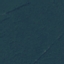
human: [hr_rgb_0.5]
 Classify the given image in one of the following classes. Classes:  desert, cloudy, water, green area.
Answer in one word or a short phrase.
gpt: green area